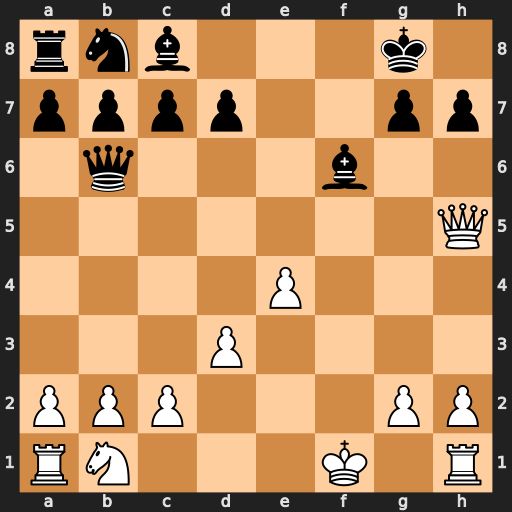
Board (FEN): rnb3k1/pppp2pp/1q3b2/7Q/4P3/3P4/PPP3PP/RN3K1R
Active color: w
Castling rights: -
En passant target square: -
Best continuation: Qe8#